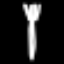
Label: fork